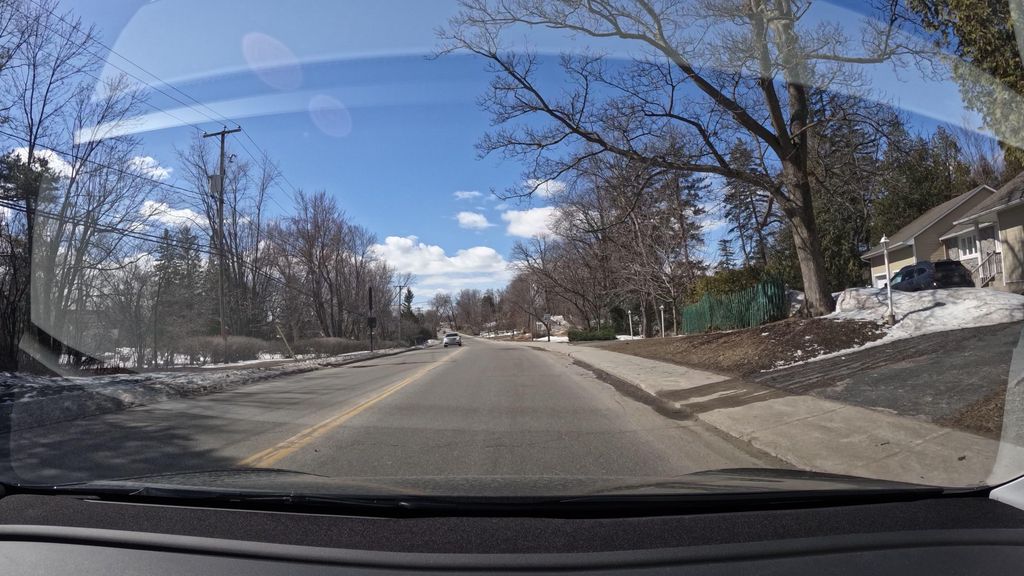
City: montreal